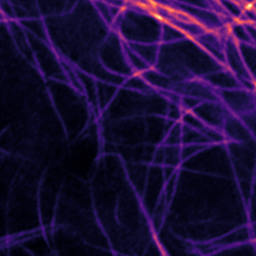
Label: Super-resolution Microtubules image